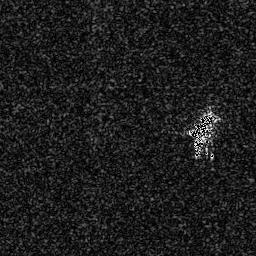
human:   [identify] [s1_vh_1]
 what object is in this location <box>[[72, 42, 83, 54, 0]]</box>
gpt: <ref>1 medium ship at the right</ref>